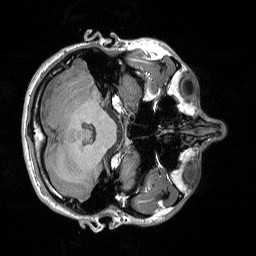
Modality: T1w
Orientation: axial
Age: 20
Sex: male
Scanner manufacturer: siemens
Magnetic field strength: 3 T
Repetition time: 1.9 s
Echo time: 0.00227 s